Question: I have a dataframe with results from a survey where there were options A-E and it was possible to select more than one option - a selection could be 'A' or 'A;C;D', etc.
I will be using the data for some machine learning and am looking to run it through 'OneHotEncoder' to end up with the 5 columns with 1's and 0's.
An example of my initial survey data is :
'''
survey_data = pd.DataFrame({'Q1': ['A','B','C','A;D', 'D;E', 'F']})
'''
I initially tried 'LabelEncoder' but obviously ended up with a lot of features (rather than just the A-E).

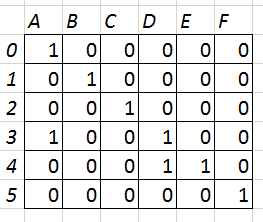
Answer: You can also use <URL> for this:
'''
inputX = [element.split(';') for element in survey_data['Q1']]
from sklearn.preprocessing import MultiLabelBinarizer
mlb = MultiLabelBinarizer()
transformedX = mlb.fit_transform(inputX)
#Out: transformedX
#array([[1, 0, 0, 0, 0, 0],
[0, 1, 0, 0, 0, 0],
[0, 0, 1, 0, 0, 0],
[1, 0, 0, 1, 0, 0],
[0, 0, 0, 1, 1, 0],
[0, 0, 0, 0, 0, 1]])
'''